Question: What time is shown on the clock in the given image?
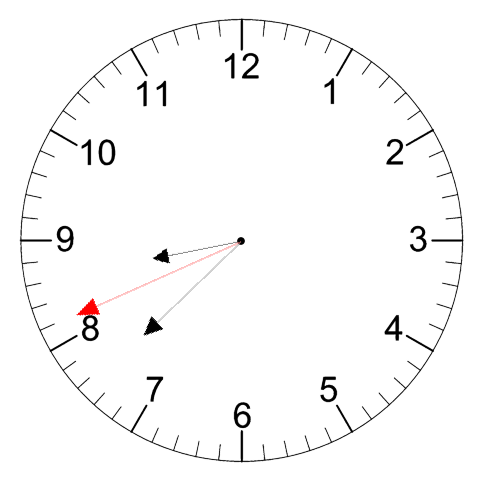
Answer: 08:37:41